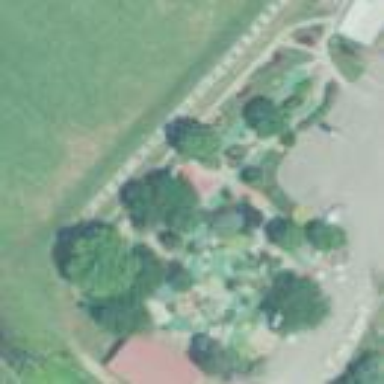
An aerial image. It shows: Miniature golf course.